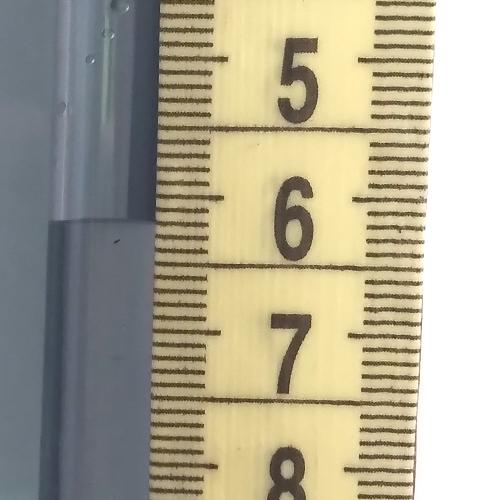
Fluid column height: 6.2 cm